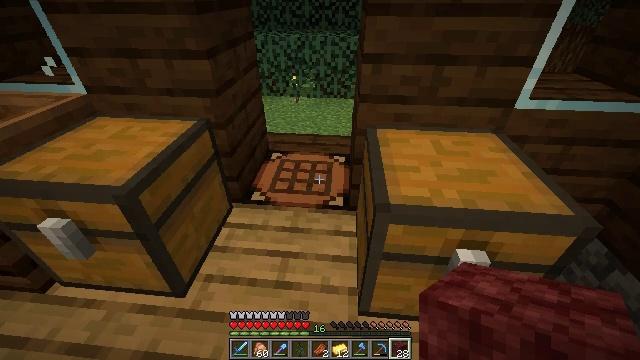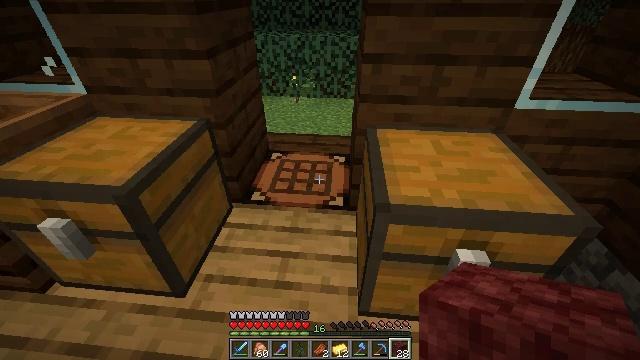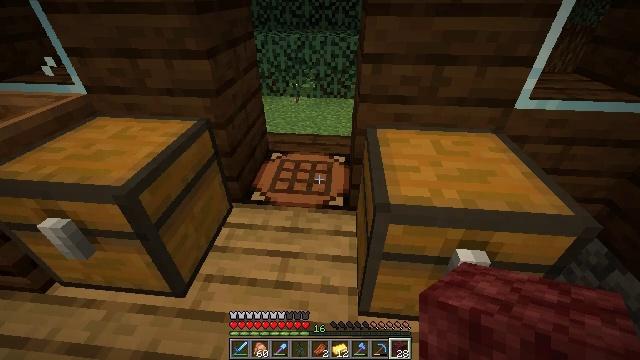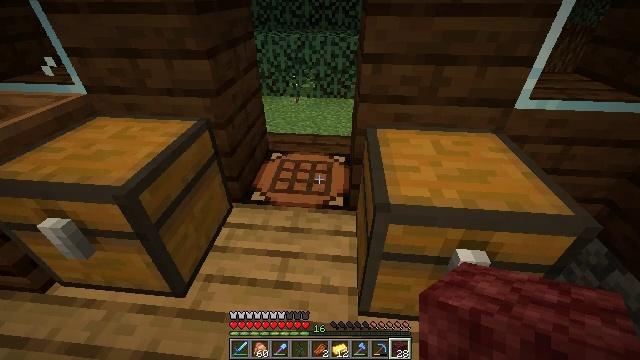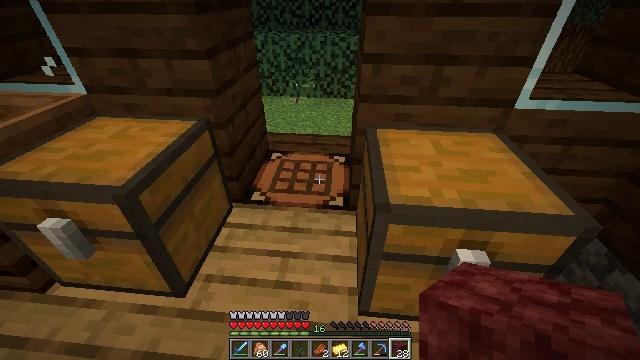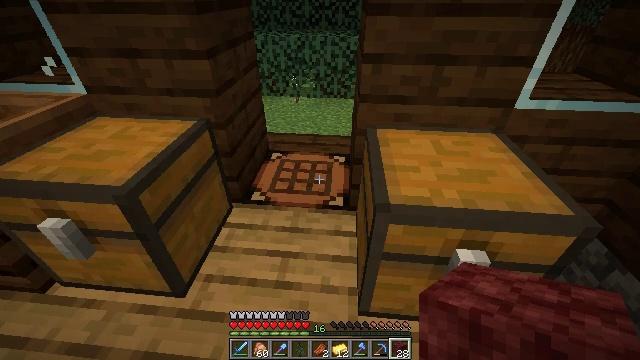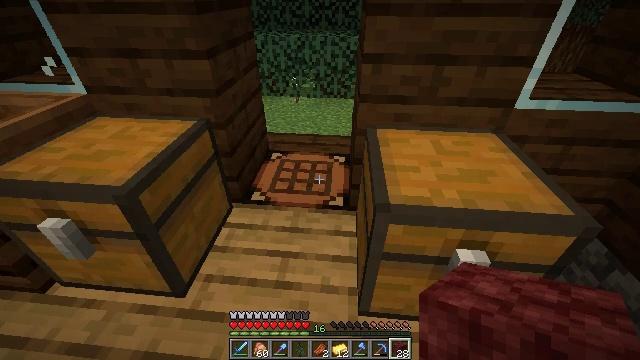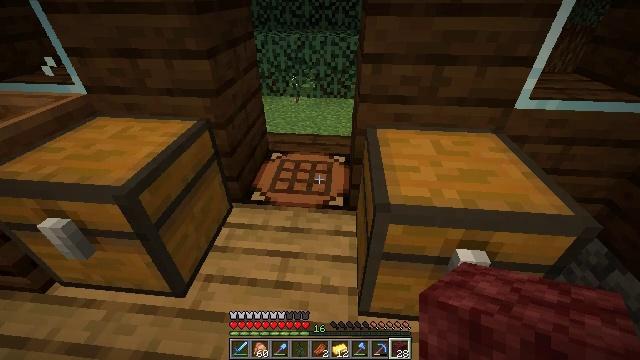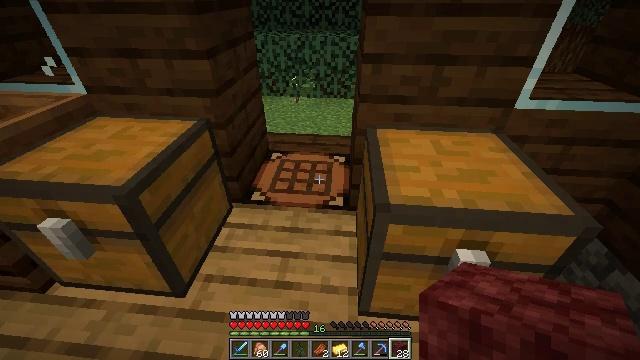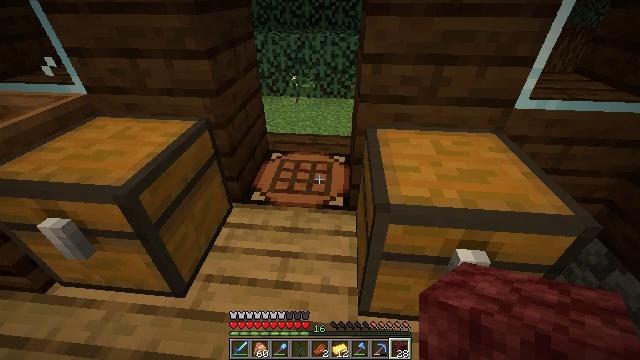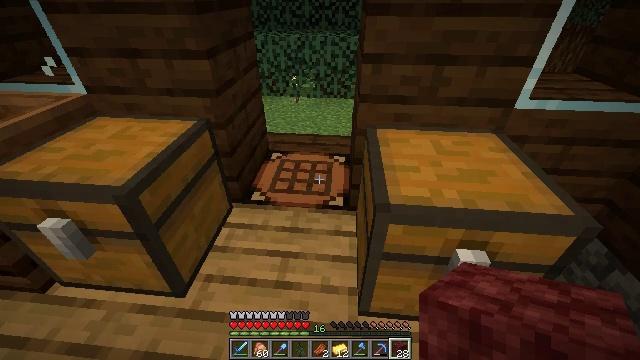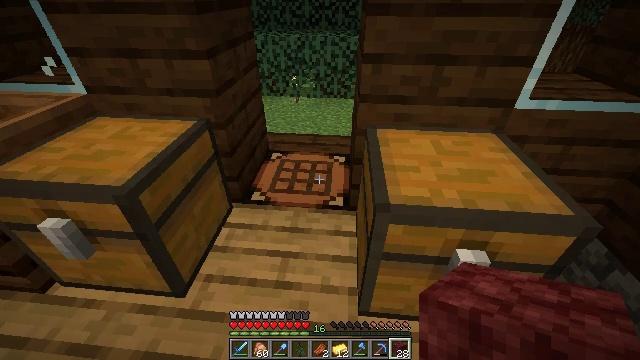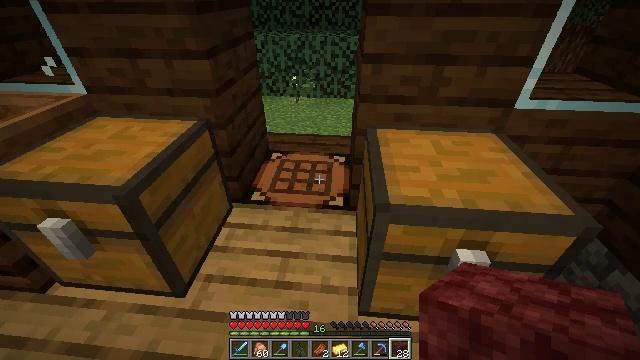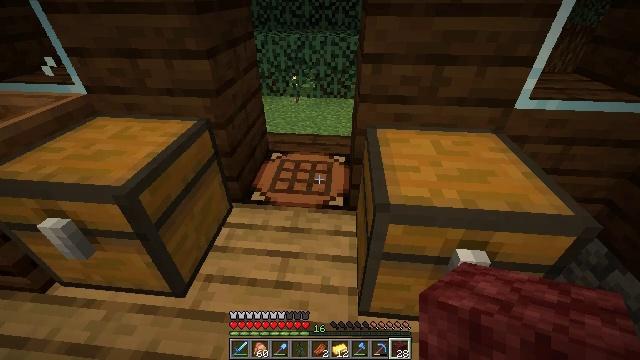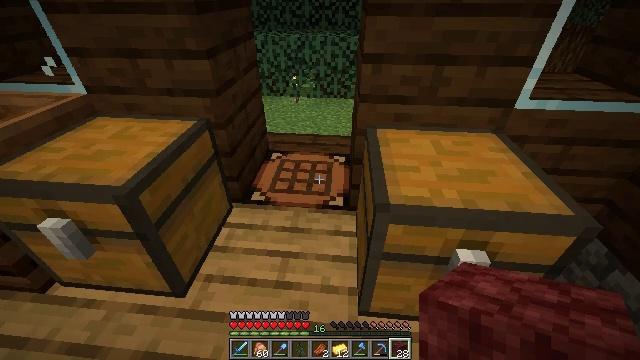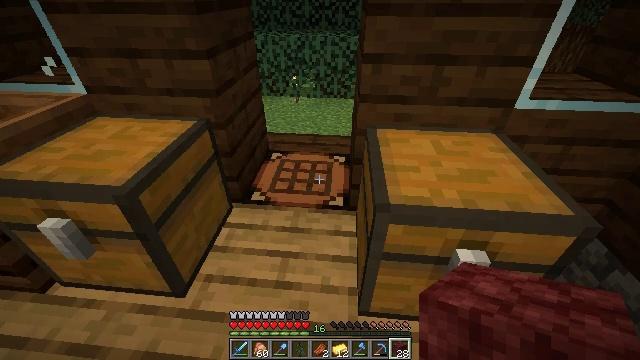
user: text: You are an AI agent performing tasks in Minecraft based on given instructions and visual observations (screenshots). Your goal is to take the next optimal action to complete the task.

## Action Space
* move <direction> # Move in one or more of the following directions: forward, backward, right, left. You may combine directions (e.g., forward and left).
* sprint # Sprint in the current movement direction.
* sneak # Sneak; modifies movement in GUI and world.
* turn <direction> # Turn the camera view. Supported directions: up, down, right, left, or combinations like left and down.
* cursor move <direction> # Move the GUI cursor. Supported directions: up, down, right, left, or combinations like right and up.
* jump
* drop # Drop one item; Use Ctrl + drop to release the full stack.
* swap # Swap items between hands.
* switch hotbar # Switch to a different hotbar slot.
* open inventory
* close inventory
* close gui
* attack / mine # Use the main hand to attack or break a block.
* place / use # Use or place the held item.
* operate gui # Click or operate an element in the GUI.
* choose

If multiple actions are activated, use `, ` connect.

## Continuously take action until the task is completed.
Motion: motion action
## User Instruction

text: Combine gold, sticks, and redstone in the crafting table to make a powered rail.
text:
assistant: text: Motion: no_op
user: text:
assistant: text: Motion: no_op
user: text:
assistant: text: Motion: no_op
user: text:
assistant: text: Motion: no_op
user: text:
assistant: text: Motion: no_op
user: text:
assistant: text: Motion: no_op
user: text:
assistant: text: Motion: no_op
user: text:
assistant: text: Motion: no_op
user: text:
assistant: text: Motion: no_op
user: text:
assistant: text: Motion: no_op
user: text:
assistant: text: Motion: no_op
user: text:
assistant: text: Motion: no_op
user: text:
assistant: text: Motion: no_op
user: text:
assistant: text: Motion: no_op
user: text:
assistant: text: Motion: no_op
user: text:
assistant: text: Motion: no_op
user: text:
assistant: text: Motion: no_op
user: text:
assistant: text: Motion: no_op
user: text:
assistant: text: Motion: no_op
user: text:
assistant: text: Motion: no_op
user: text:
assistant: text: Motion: no_op
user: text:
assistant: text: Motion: no_op
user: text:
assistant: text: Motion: no_op
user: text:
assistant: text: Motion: no_op
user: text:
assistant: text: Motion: no_op
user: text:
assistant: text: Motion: no_op
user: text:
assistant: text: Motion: no_op
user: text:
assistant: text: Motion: no_op
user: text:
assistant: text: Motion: no_op
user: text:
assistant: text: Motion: no_op